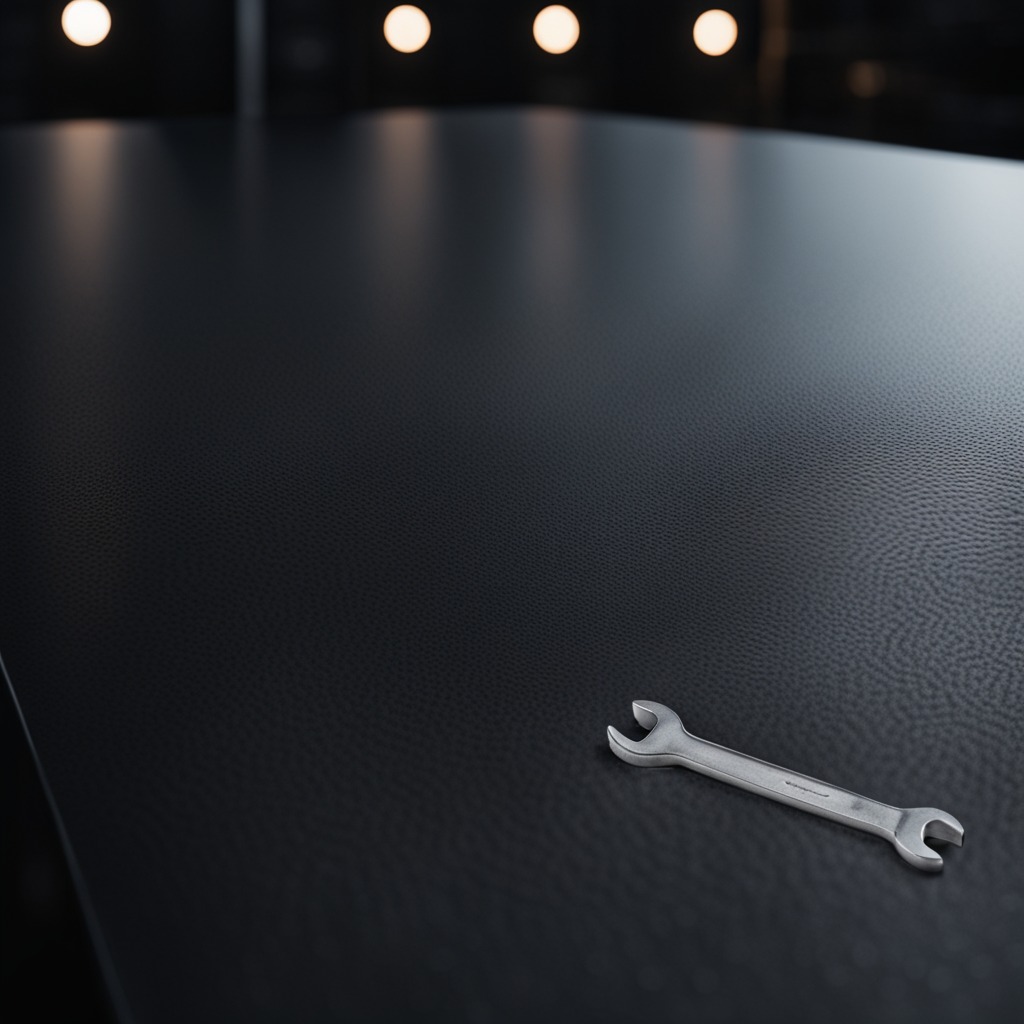
A wrench is lying on the tabletop.